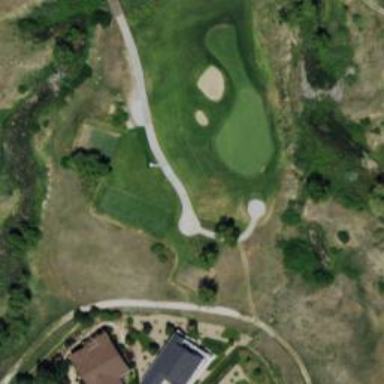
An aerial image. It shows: Path for golf carts.